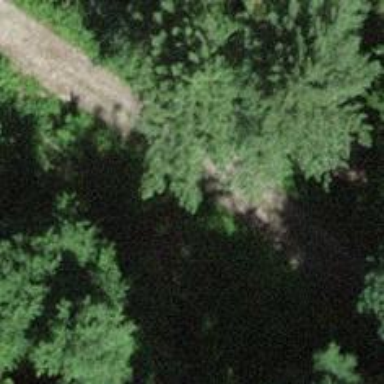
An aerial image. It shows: Unpaved track road with grade3 tracktype.